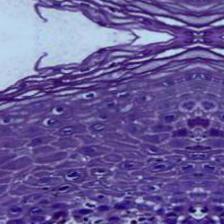
Diagnosis: Normal